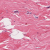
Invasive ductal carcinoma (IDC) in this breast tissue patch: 0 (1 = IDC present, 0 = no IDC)